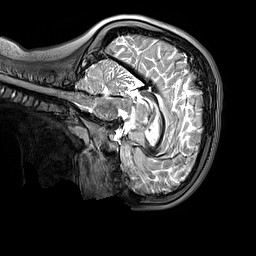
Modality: T2w
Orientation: sagittal
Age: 9
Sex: female
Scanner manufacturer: siemens
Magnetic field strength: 3 T
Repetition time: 3.2 s
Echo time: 0.408 s